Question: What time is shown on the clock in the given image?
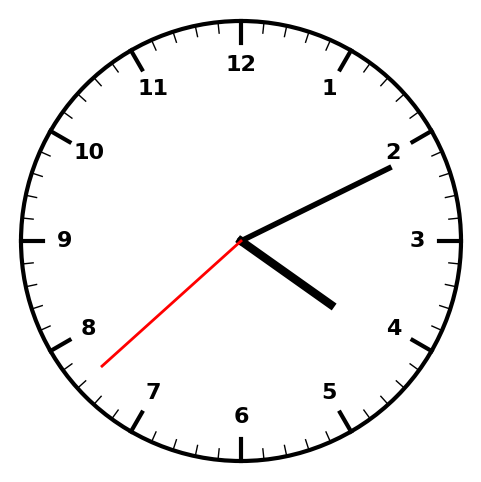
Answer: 04:10:38